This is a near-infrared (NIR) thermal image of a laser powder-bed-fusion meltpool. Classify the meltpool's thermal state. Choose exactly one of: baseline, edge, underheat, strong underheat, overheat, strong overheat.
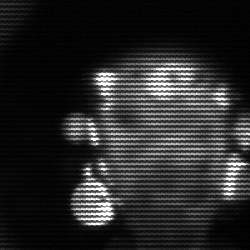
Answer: baseline